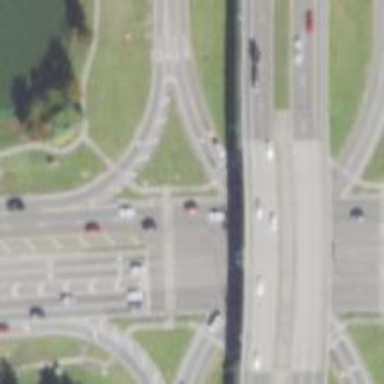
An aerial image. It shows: Trunk link highway.